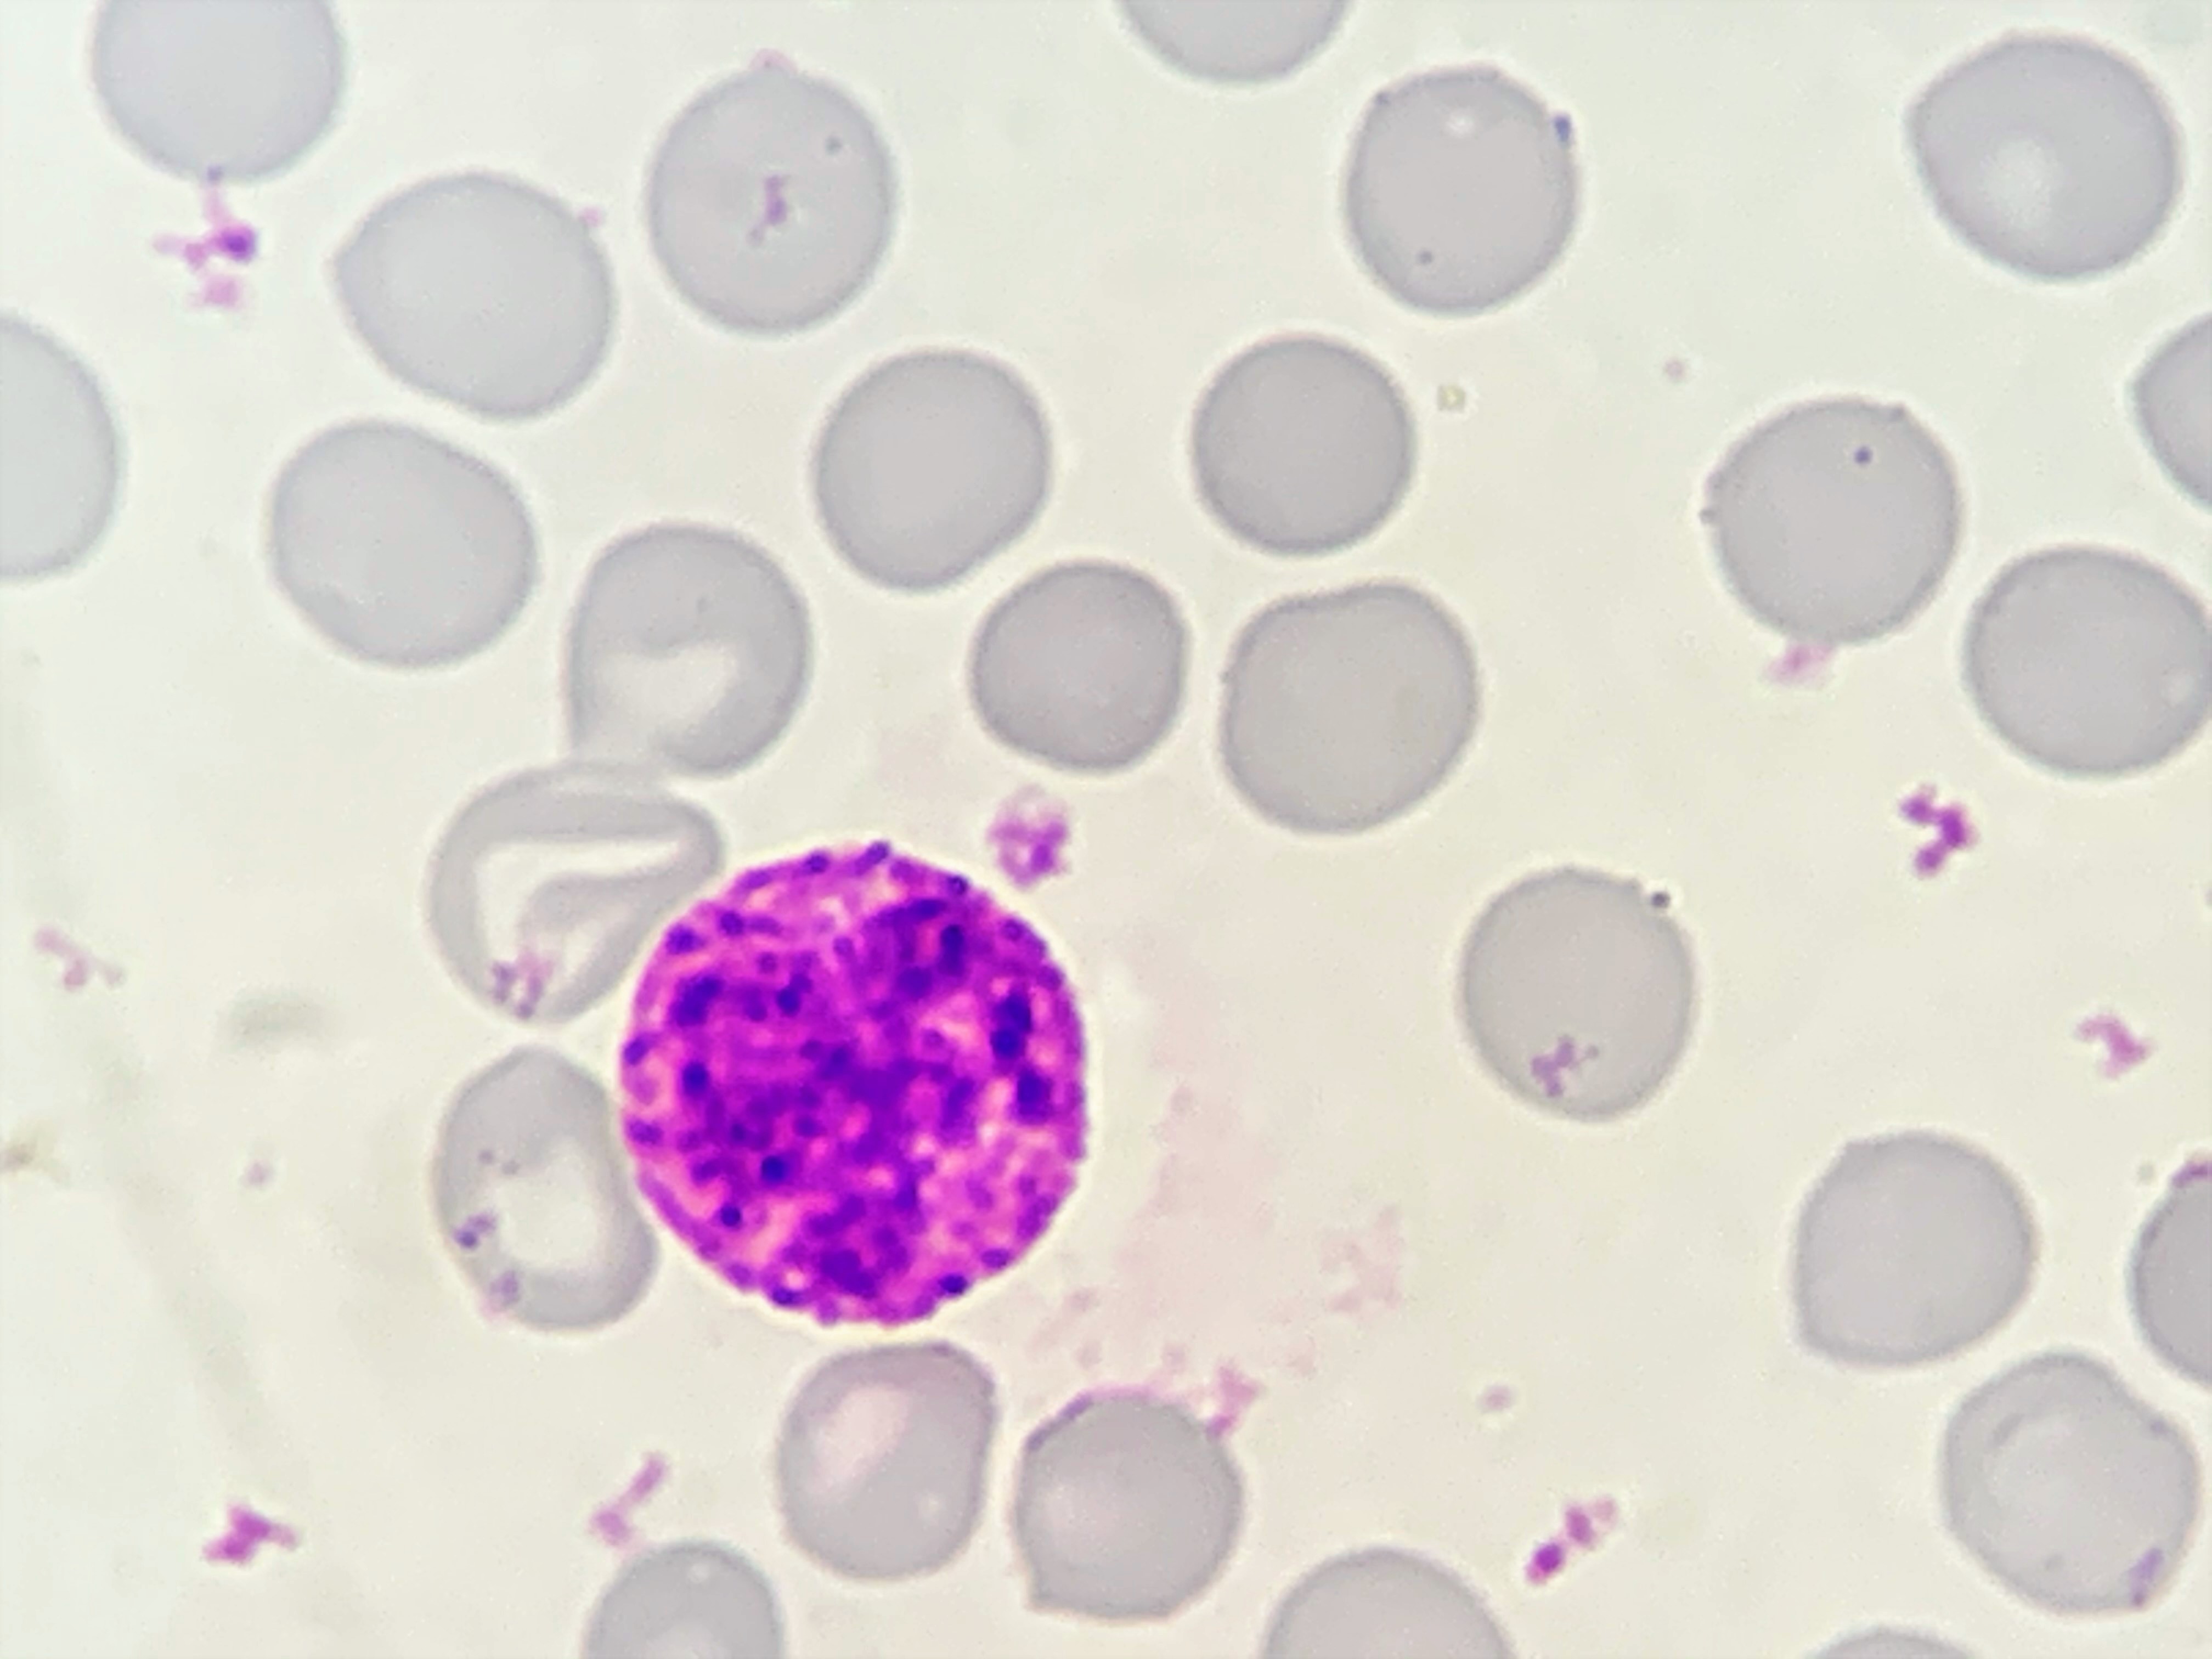
Cell type: BASOPHILS